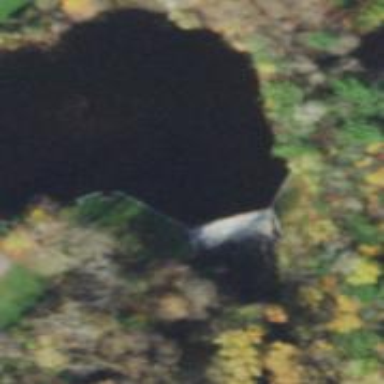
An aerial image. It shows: Dam along waterway.